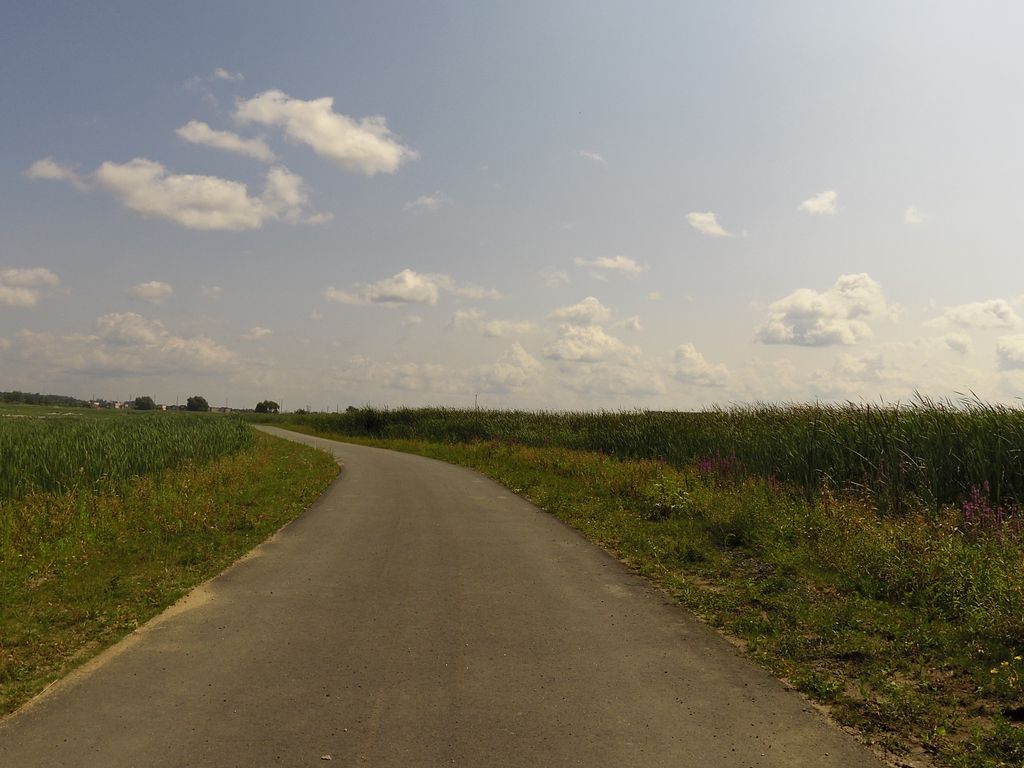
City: ottawa-gatineau